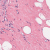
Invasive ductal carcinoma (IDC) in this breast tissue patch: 0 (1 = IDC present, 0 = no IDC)